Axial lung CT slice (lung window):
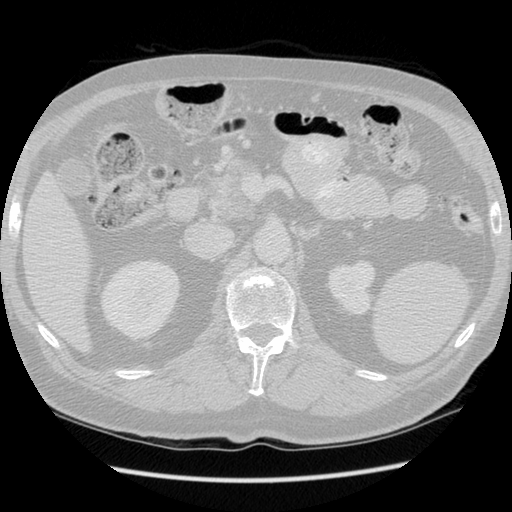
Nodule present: no